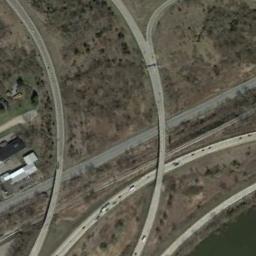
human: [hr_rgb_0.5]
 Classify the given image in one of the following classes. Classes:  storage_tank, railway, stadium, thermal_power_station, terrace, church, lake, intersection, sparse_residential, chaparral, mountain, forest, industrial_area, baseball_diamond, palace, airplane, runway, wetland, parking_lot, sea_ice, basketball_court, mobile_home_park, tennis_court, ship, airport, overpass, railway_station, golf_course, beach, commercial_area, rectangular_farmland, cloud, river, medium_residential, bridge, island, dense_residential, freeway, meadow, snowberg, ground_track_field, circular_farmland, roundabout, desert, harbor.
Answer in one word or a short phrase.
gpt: overpass